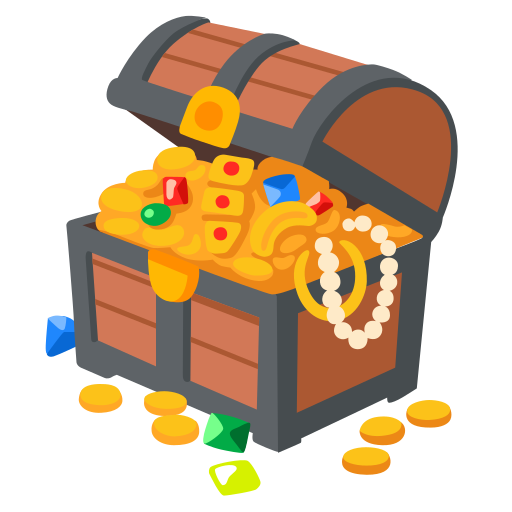
Emoji: 🪎